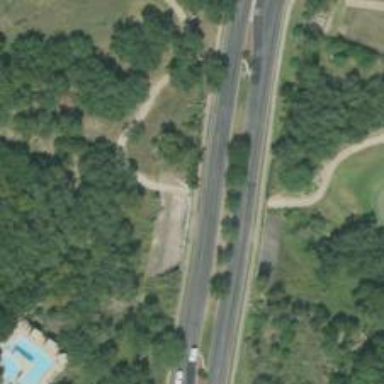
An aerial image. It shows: Path designated for golf carts.